Question: I have fetch the data from an API and trying to loop through the json data which I have received from URL, But I ma getting error and it says 'posts.map is not a function. I have looked through internet but could not received the answer I am looking for. Appreciate your help!
here is my reactjs code:
'''
class App extends React.Component {
state = {
isLoading: true,
posts: [],
error: null,
users: []
}
async componentDidMount(){
const URL_API = 'https://s3-us-west-2.amazonaws.com/s.cdpn.io/3/posts.json';
const response = await fetch(URL_API);
const data = await response.json(); //this is asyncronous calls that
return us the json data
this.setState({
posts: data,
isLoading: false,
})
}
render() {
const { posts } = this.state
console.log('posttt', posts);
return (
<React.Fragment>
<h1>React fetch - Blog</h1>
<hr />
<ul id='list'>
{posts.map(post => (
<li
key={post.id}>
<span>{post.title}</span>
<span>{post.content}</span>
</li>
))}
</ul>
</React.Fragment>
);
}
}
export default App;
'''

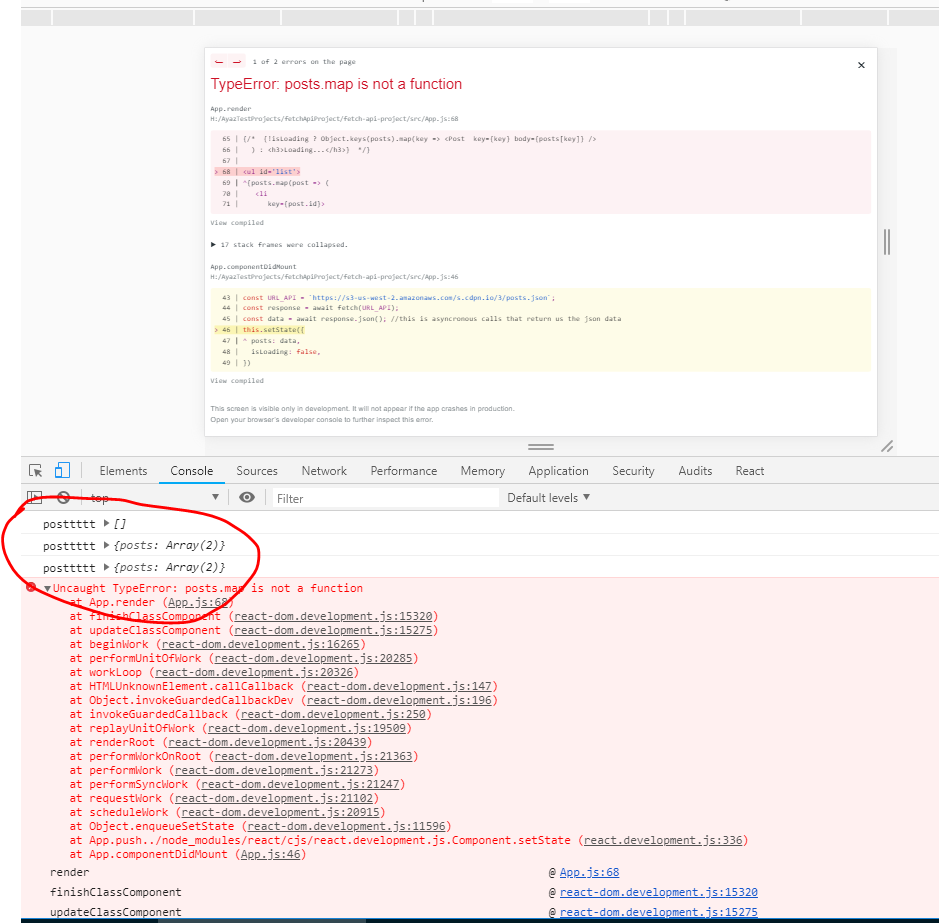
Answer: It seems that the data returned from the API is an object with a 'posts' key.
So either set the state with 'data.posts' or loop over 'posts.posts'.
The first option seems more reasonable in my opinion.
'''
this.setState({
posts: data.posts,
isLoading: false,
})
'''